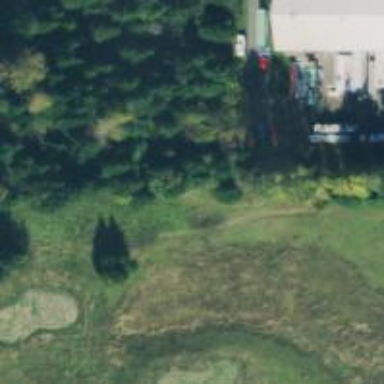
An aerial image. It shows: Service road used as golf cart path.